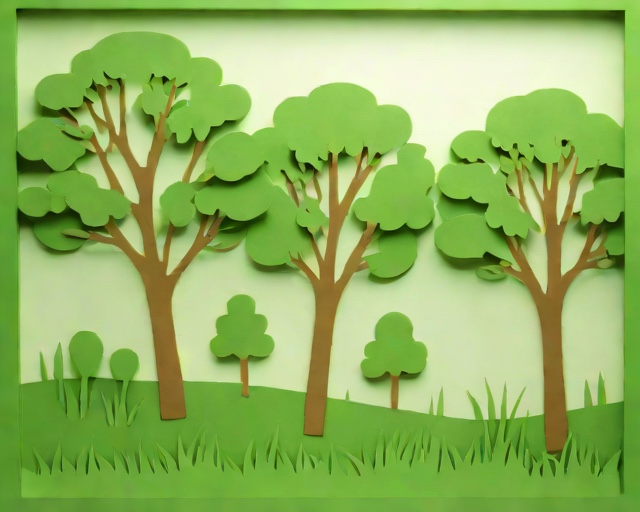
Category: Congratulations